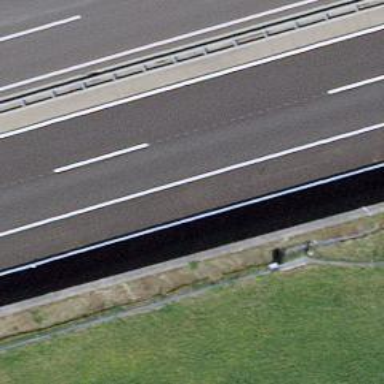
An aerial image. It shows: Asphalt motorway.